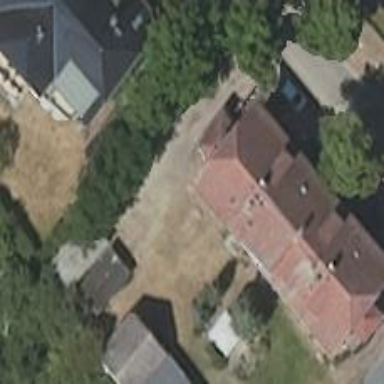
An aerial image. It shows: Semi-detached house.